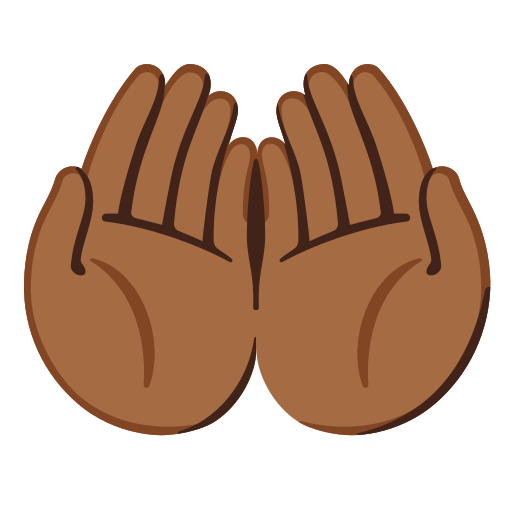
Emoji: 🤲🏾